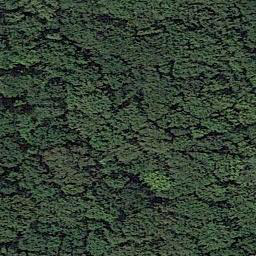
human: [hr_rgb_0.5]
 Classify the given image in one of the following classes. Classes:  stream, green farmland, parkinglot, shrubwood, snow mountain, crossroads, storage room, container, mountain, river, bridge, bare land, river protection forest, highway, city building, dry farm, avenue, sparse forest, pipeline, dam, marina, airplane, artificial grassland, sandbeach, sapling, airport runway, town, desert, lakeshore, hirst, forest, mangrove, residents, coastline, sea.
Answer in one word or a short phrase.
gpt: forest